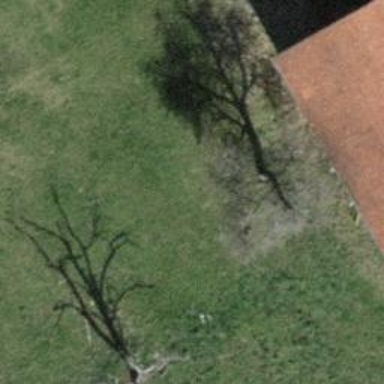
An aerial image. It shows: Urban tree adds touch of nature to the surroundings.